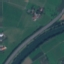
Land use / land cover: River